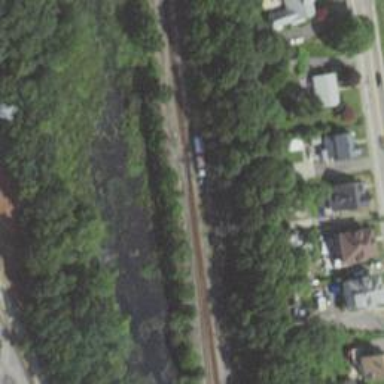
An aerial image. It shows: Junction on the railway.